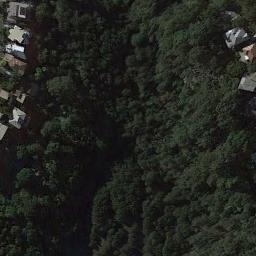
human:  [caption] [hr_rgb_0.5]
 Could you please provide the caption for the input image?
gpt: The forest has a lot of dense dark green trees and some houses are next to the forest .

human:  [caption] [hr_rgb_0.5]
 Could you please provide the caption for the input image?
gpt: The forest is next to some houses .

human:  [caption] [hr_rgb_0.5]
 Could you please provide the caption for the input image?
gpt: Many dark green trees are in a forest between many houses .

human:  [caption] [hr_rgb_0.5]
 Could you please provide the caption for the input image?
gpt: There are several rows of houses in this forest .

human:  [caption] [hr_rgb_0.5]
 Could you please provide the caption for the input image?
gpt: There are some buildings beside the green forest .